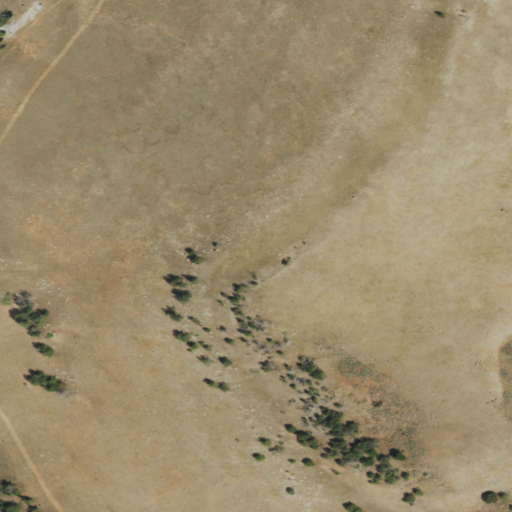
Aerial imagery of mountain in Wyoming named Gobblers Knob containing grassland, shrub, and evergreen forest